Interaction volume radius: 10 \u00c5
Interaction volume height: 15 \u00c5
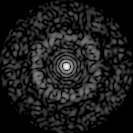
Disorder parameter: 0.8221